Chest X-ray. View position: PA
Patient age: 53
Patient sex: F
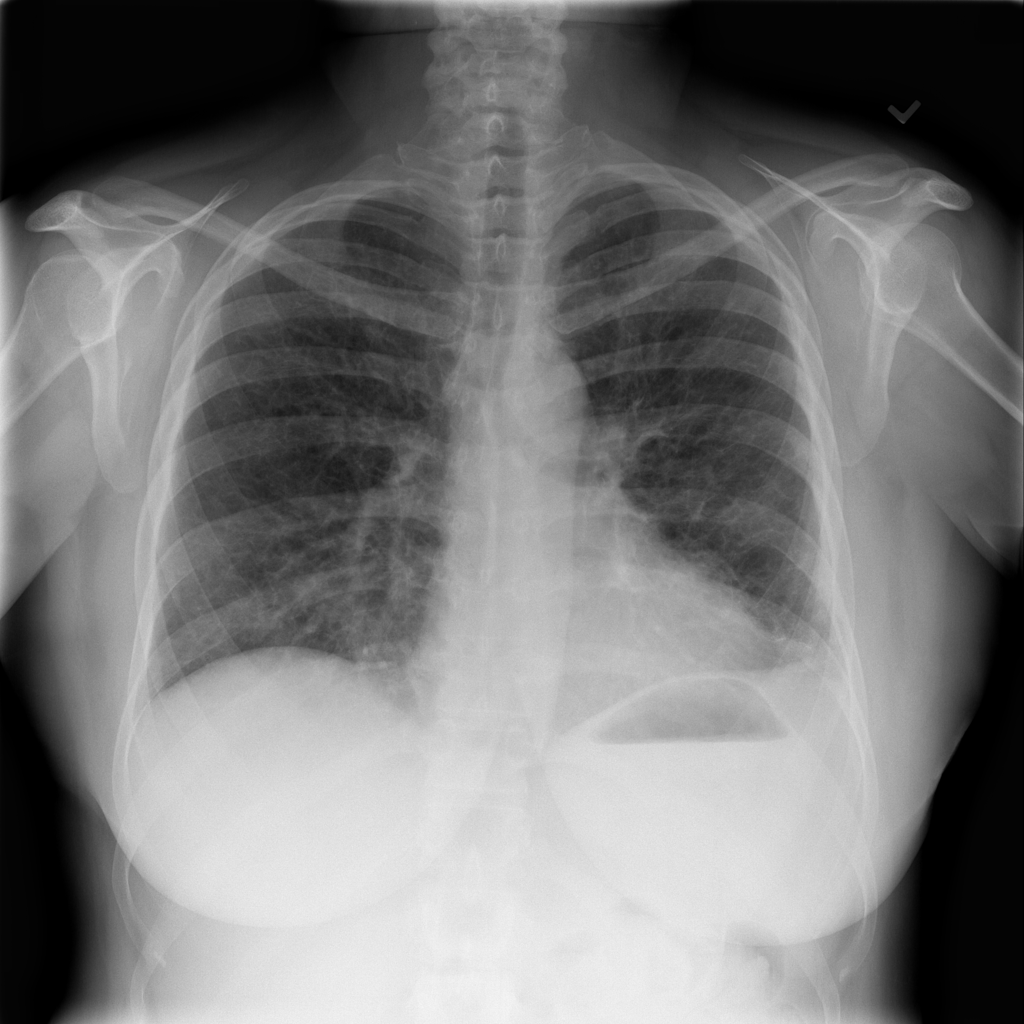
Finding: Pneumothorax